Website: crate-barrel
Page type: payment
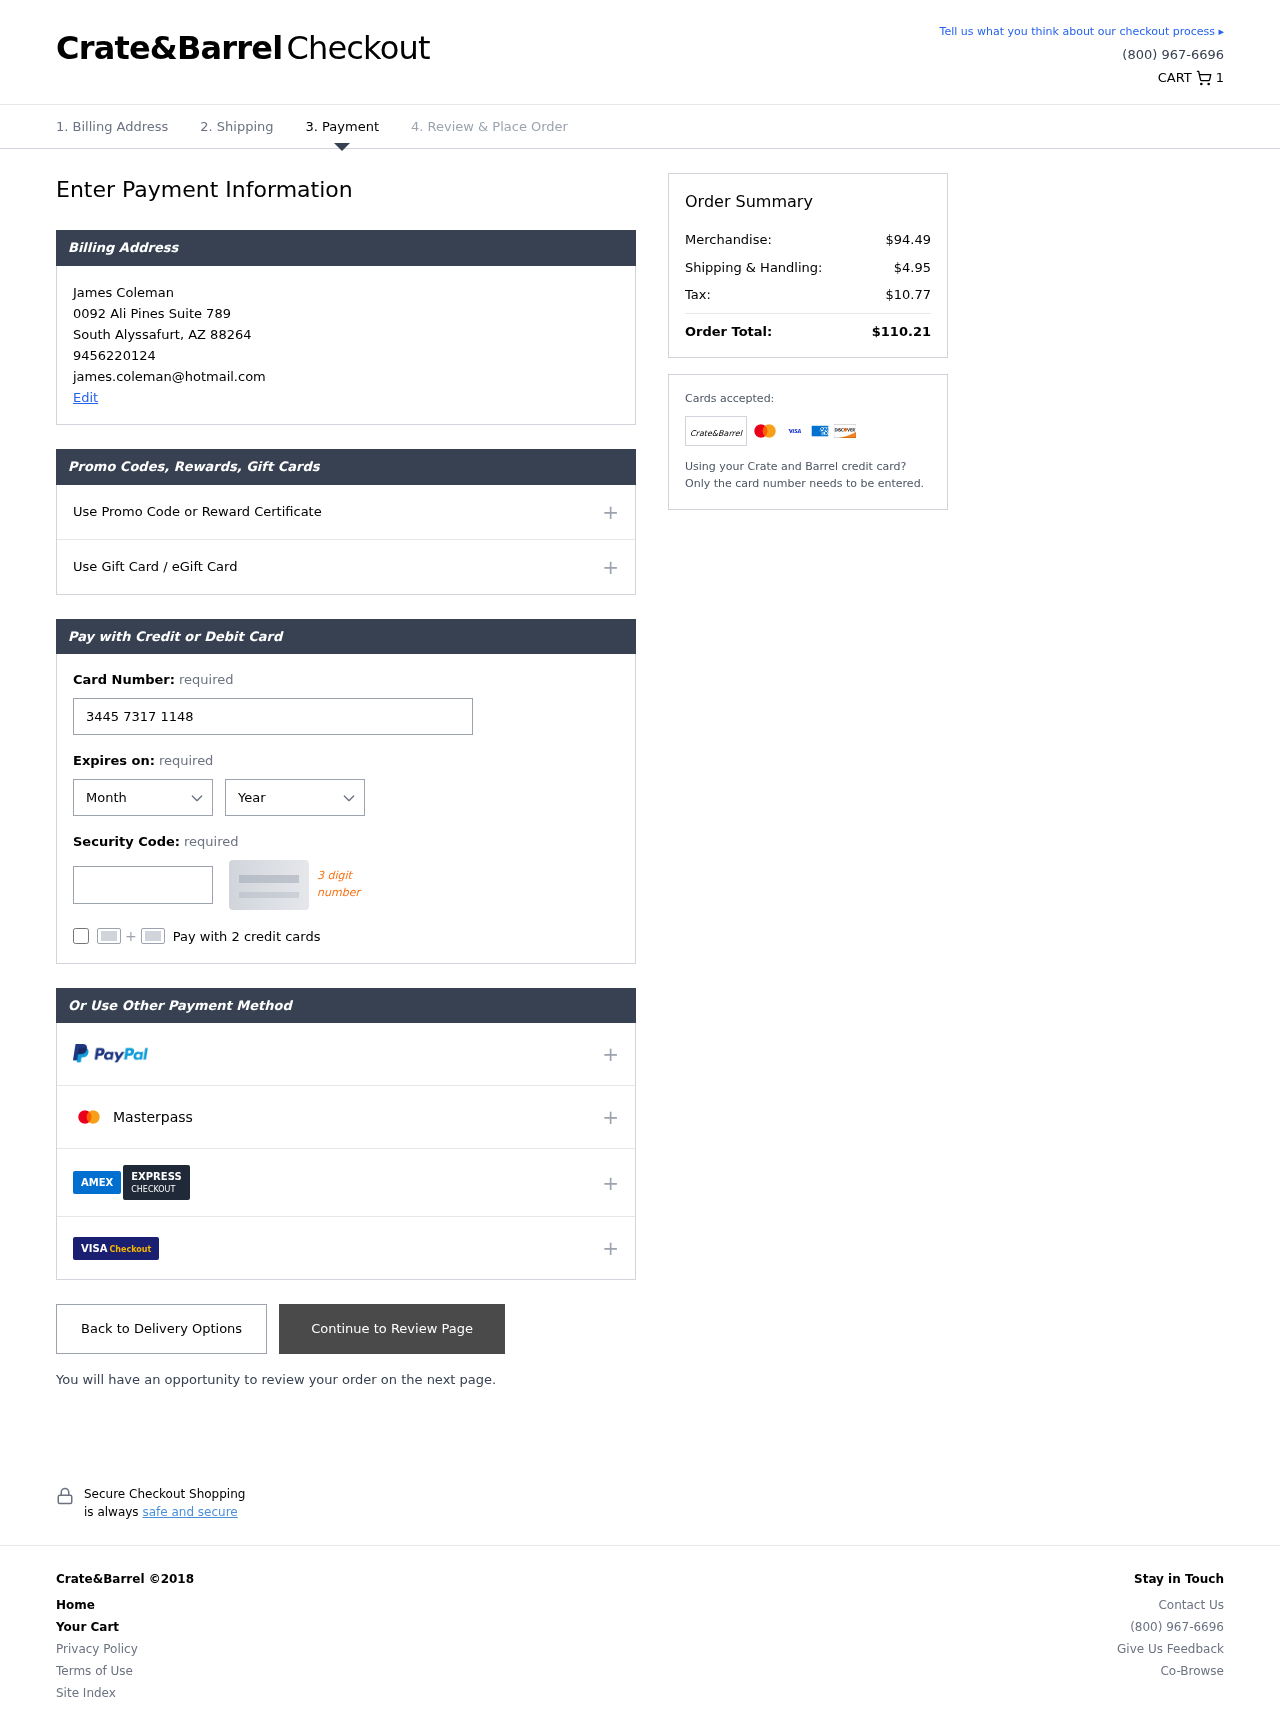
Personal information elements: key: PII_CARD_CVV
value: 8204
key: PII_CARD_EXPIRY_MONTH
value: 05
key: PII_CARD_EXPIRY_YEAR
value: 29
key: PII_CARD_NUMBER
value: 3445 7317 1148 043
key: PII_CITY
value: South Alyssafurt
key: PII_EMAIL
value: james.coleman@hotmail.com
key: PII_FULLNAME
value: James Coleman
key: PII_PHONE
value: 9456220124
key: PII_POSTCODE
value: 88264
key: PII_STATE_ABBR
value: AZ
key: PII_STREET
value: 0092 Ali Pines Suite 789
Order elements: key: ORDER_NUM_ITEMS
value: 1
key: ORDER_SUBTOTAL
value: $94.49
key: ORDER_SHIPPING_COST
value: $4.95
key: ORDER_TAX
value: $10.77
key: ORDER_TOTAL
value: $110.21